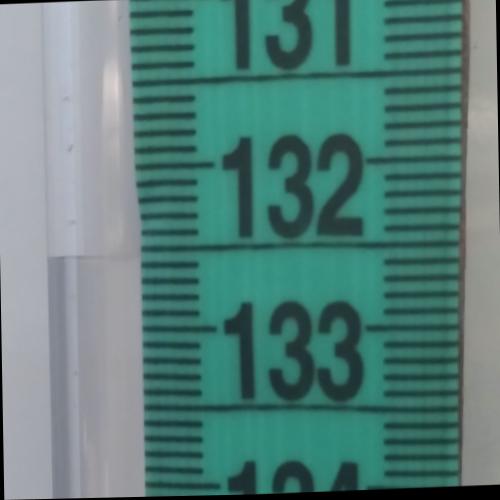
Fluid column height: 132.6 cm